【题型】填空题　【知识点】平面几何　【难度】easy
如图，$\triangle ABC$ 内接于 $\odot O$，$\angle B = 65^\circ$，$\angle C = 70^\circ$，$BC = 2\sqrt{2}$，则 $\overset{\frown}{BC}$ 的长为 \_\_\_\_\_\_。

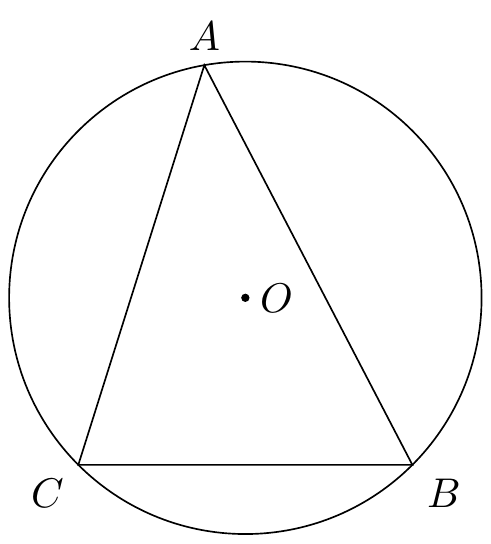
【解答】
解：连接 $OB, OC$，则：$OB = OC$。

在 $\triangle ABC$ 中，$\angle ABC = 65^\circ$, $\angle ACB = 70^\circ$，

$\therefore \angle A = 180^\circ - 65^\circ - 70^\circ = 45^\circ$，

$\because \triangle ABC$ 内接于 $\odot O$，

$\therefore \angle COB = 2\angle A = 90^\circ$，

$\therefore \triangle OCB$ 为等腰直角三角形，

$\therefore OC = OB = \frac{\sqrt{2}}{2}BC = 2$，

$\therefore \overset{\frown}{BC}$ 的长为 $\frac{90\pi}{180}\times 2 = \pi$；

故答案为：$\pi$。
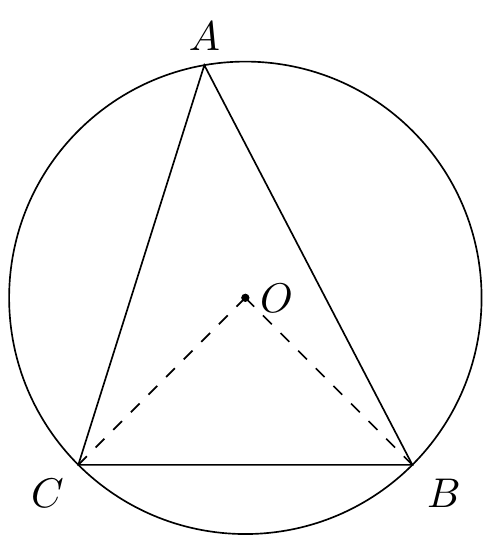